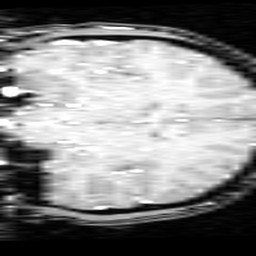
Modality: inplaneT1
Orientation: coronal
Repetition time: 0.2 s
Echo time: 0.0036 s